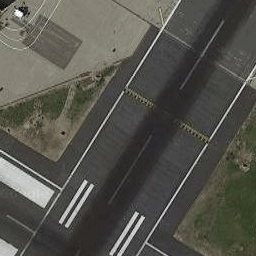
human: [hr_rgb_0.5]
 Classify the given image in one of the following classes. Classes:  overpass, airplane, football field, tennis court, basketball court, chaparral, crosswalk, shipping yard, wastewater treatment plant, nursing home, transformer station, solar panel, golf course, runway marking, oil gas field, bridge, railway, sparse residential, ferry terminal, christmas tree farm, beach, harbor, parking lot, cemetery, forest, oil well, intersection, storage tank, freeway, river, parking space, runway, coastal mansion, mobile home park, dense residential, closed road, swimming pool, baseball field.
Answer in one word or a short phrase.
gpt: runway